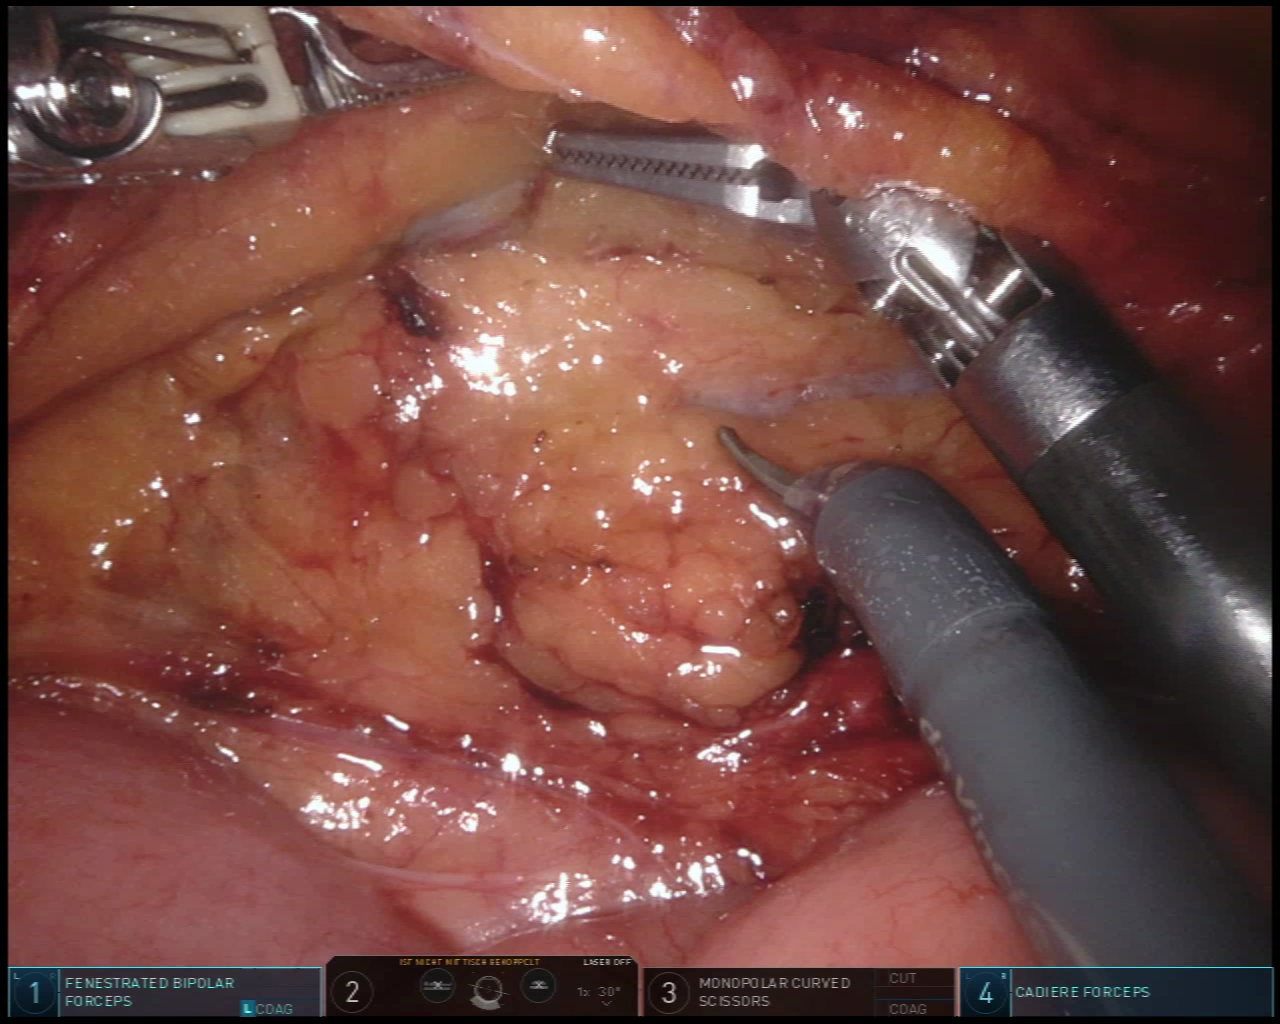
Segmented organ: intestinal_veins
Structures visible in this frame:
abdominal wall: no
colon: no
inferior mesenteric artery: no
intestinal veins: yes
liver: no
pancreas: no
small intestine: yes
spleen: no
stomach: no
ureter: no
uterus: no
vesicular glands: no